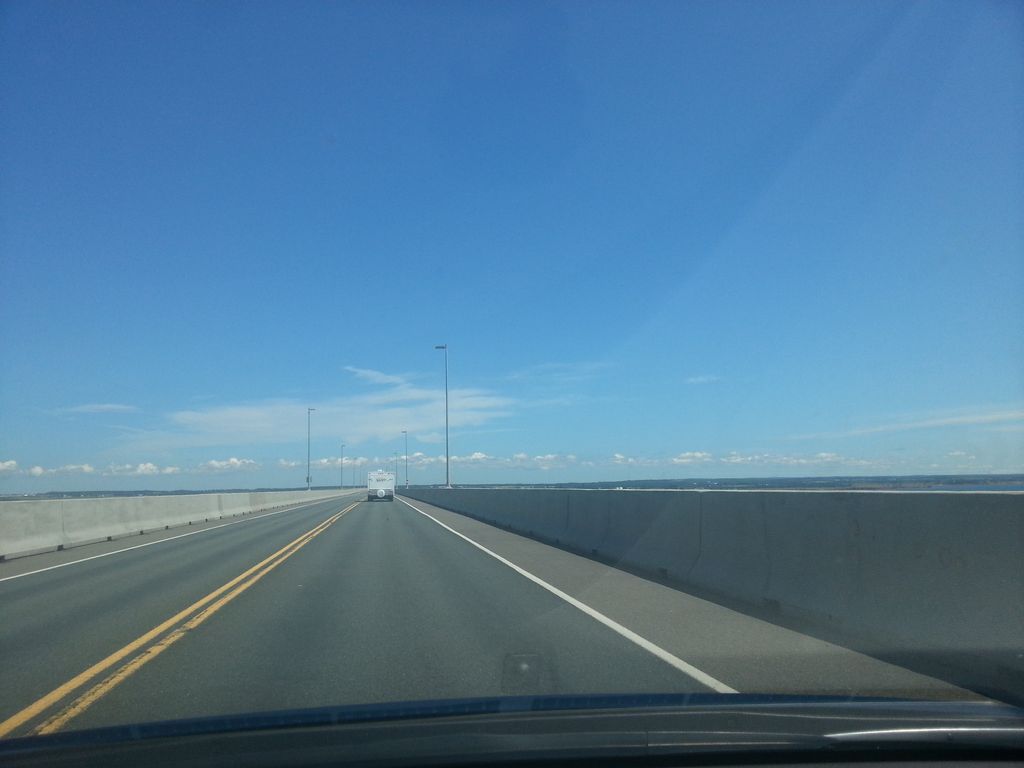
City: charlottetown